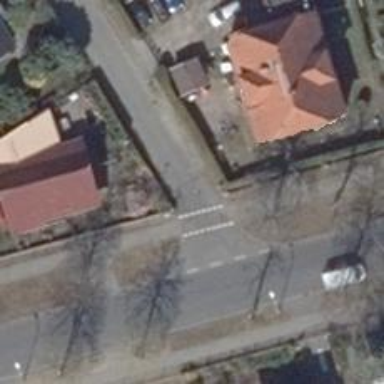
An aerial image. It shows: Road with "give way" sign.